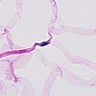
Metastatic tissue present: no